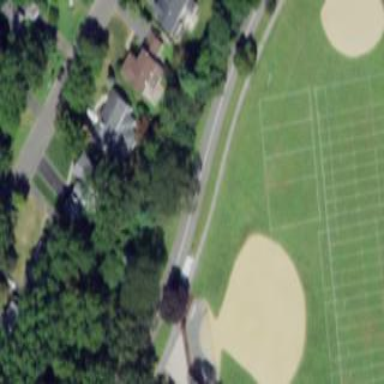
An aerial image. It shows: Baseball pitch for leisure land.